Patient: sex M, age 57
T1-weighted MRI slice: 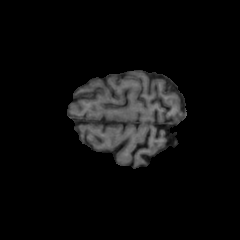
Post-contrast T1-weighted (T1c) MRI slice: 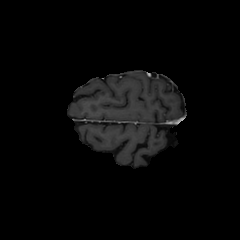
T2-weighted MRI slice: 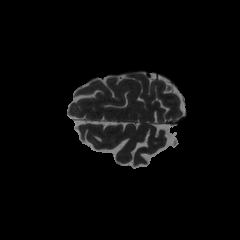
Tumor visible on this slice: no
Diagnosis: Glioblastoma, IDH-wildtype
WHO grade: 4